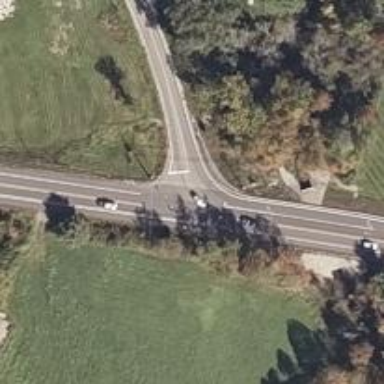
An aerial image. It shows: Asphalt road classified as trunk highway.